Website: bh-photo
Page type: payment
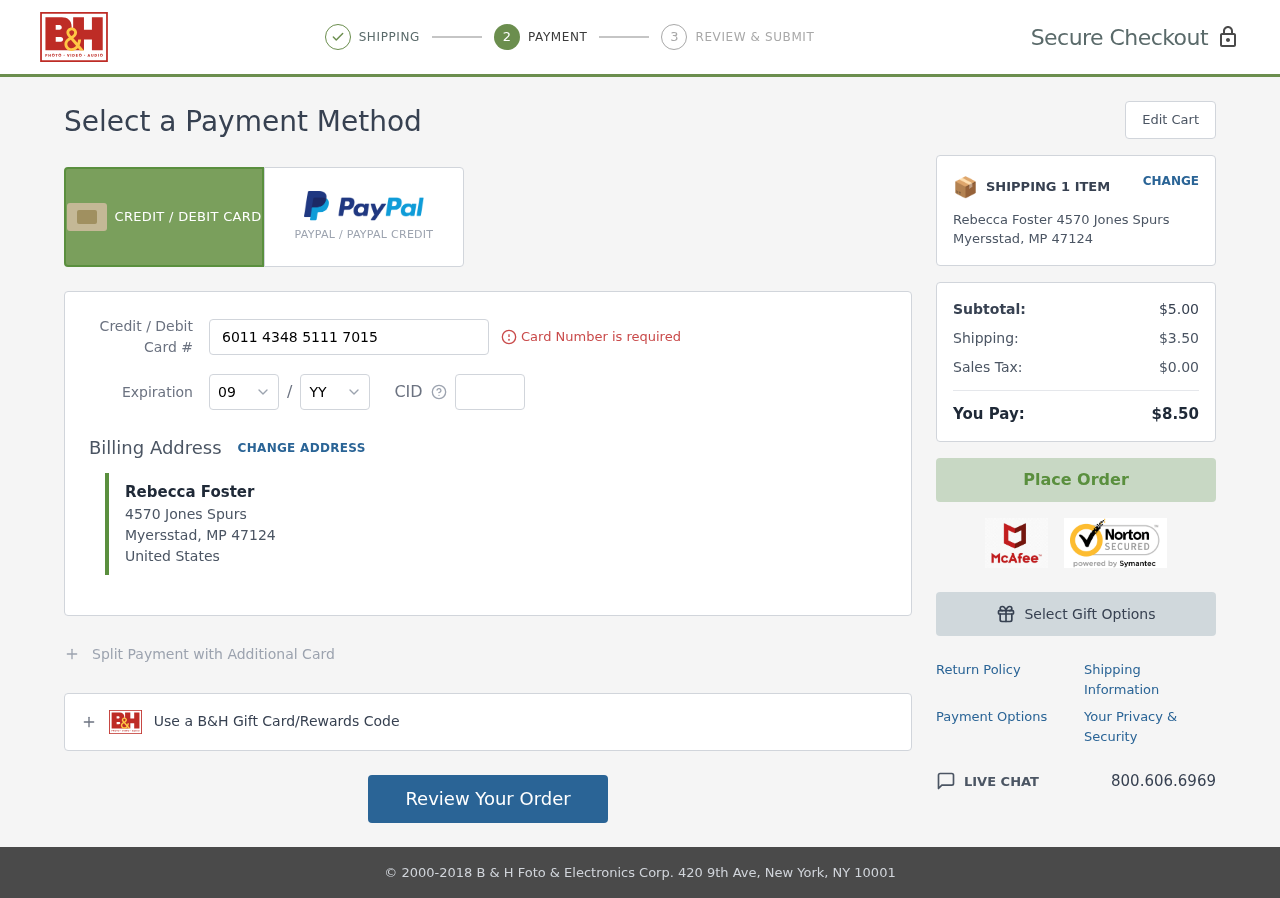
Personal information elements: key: PII_CARD_CVV
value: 151
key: PII_CARD_EXPIRY_MONTH
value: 09
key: PII_CARD_EXPIRY_YEAR
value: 28
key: PII_CARD_NUMBER
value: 6011 4348 5111 7015
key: PII_CITY
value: Myersstad
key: PII_COUNTRY
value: United States
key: PII_FULLNAME
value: Rebecca Foster
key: PII_POSTCODE
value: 47124
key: PII_STATE_ABBR
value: MP
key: PII_STREET
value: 4570 Jones Spurs
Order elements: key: ORDER_NUM_ITEMS
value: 1
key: ORDER_SUBTOTAL
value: $5.00
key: ORDER_SHIPPING_COST
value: $3.50
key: ORDER_TAX
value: $0.00
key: ORDER_TOTAL
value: $8.50